Question: anybody aware of "Close Connection on completion" option in DTS.
I am searching for the equivalent option for OLEDBDestinationTask in SSIS.

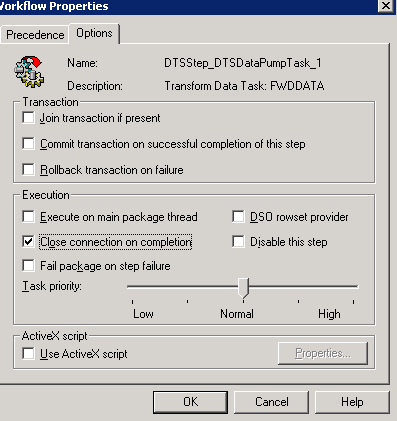
Answer: To answer your question directly: this is done automatically.
The SSIS Connection Manager behaves differently to the way the DTS Connection works. The Connection Managers maintain a pool of connections. Each task that utilises the Connection Manager will get its own connection to the data source - in comparison to DTS, where if the same connection object is used, the same physical connection will be maintained throughout the package.
Apart from that, you can actually make the SSIS Connection Manager behave like a DTS Connection by setting